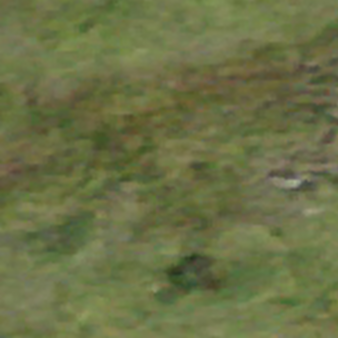
Label: other